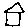
Label: house